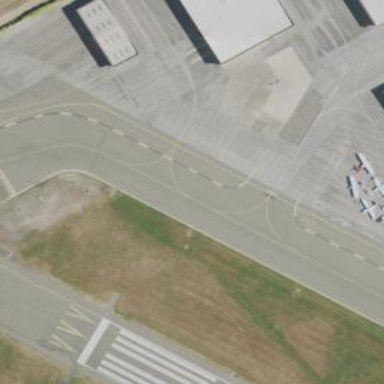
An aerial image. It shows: Image of taxiway at airport.